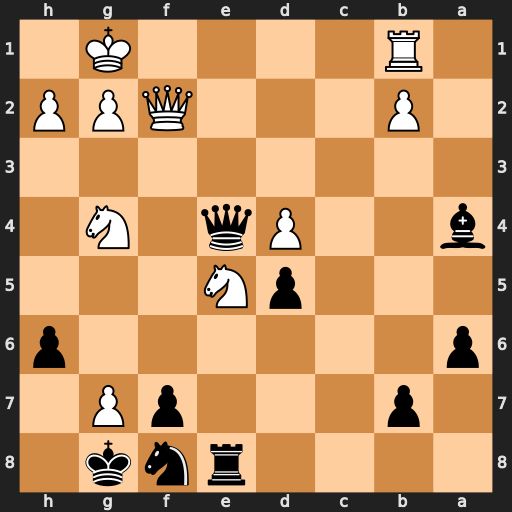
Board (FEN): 4rnk1/1p3pP1/p6p/3pN3/b2Pq1N1/8/1P3QPP/1R4K1
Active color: b
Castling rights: -
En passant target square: -
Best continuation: Qxb1+ Qf1 Qxf1+